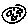
Label: moon